Question: see my problem start form this piece of code i add all the addActionListener for the button
but when it come to the Radio button it use addItemListenet but i implements ActionListener only how i will implements ItemListener so i can set Law when ever the user Select sw form the radio button and click on add item~ it will add the item to the right array i made before
'''
exitButton.addActionListener(new ButtonWatcher());
addButton.addActionListener(new ButtonWatcher());
copyButton.addActionListener(new ButtonWatcher());
showButton.addActionListener(new ButtonWatcher());
rButton.addItemListenet(new ButtonWatcher());
}
private class ButtonWatcher implements ActionListener{
public void actionPerformed(ActionEvent a){
Object buttonPressed=a.getSource();
if(buttonPressed.equals(exitButton))
{
System.exit(0);
}
if(buttonPressed.equals(addButton) && rButton1.isSelected())
{
//do the action
}
'''

full code
'''
package item;
import javax.swing.*;
import java.awt.*;
import java.awt.event.*;
/**
*
* @author isslam
*/
public class MyFrameMain extends JFrame{
Equipment newq = new Equipment();
private final JLabel iLabel;
private final JLabel nLabel;
private final JTextField iJTextField;
private final JTextField nJTextField;
private final JTextField swTextField;
private final JTextField hwTextField;
private final JLabel jItemCounter;
private final JTextArea reSoulte;
private final JButton addButton;
private final JButton showButton;
private final JButton copyButton;
private final JButton exitButton;
public MyFrameMain(String title){
setSize(500, 500);
setTitle(title);
setDefaultCloseOperation(MyFrameMain.EXIT_ON_CLOSE);
iJTextField = new JTextField();
nJTextField = new JTextField();
swTextField = new JTextField();
hwTextField = new JTextField();
nLabel = new JLabel("ID: ");
iLabel = new JLabel("Name: ");
jItemCounter = new JLabel("Number of current Item");
reSoulte = new JTextArea(15,20);
reSoulte.setEditable(false);
reSoulte.setText("Array is empty");
addButton = new JButton("Add an item into the Array");
showButton = new JButton("Show all items in the Array");
copyButton = new JButton("Copy Array into File");
exitButton = new JButton("Exite");
JRadioButton rButton1 = new JRadioButton("SW Version",false);
JRadioButton rButton2 = new JRadioButton("HW Type",false);
JRadioButton rButton3 = new JRadioButton("General",true);
ButtonGroup BGroup = new ButtonGroup();
BGroup.add(rButton1);
BGroup.add(rButton2);
BGroup.add(rButton3);
JPanel rbPanel = new JPanel(new GridLayout(5,1));
rbPanel.add(nLabel);
rbPanel.add(iLabel);
rbPanel.add(rButton1);
rbPanel.add(rButton2);
rbPanel.add(rButton3);
JPanel bpanel = new JPanel(new GridLayout(2,2));
bpanel.add(addButton);
bpanel.add(showButton);
bpanel.add(copyButton);
bpanel.add(exitButton);
JPanel jtfPanel = new JPanel(new GridLayout(5,1));
jtfPanel.add(iJTextField);
jtfPanel.add(nJTextField);
jtfPanel.add(swTextField);
jtfPanel.add(hwTextField);
jtfPanel.add(jItemCounter);
JPanel topPanel = new JPanel(new BorderLayout());
topPanel.add(rbPanel, BorderLayout.WEST);
topPanel.add(jtfPanel, BorderLayout.CENTER);
JPanel mainPanel = new JPanel(new BorderLayout());
mainPanel.add(bpanel, BorderLayout.SOUTH);
mainPanel.add(reSoulte, BorderLayout.CENTER);
mainPanel.add(topPanel, BorderLayout.NORTH);
Container pane = getContentPane();
pane.add(mainPanel);
exitButton.addActionListener(new ButtonWatcher());
addButton.addActionListener(new ButtonWatcher());
copyButton.addActionListener(new ButtonWatcher());
showButton.addActionListener(new ButtonWatcher());
//rButton.addItemListenet(new ButtonWatcher());
}
private class ButtonWatcher implements ActionListener{
public void actionPerformed(ActionEvent a){
Object buttonPressed=a.getSource();
if(buttonPressed.equals(exitButton))
{
System.exit(0);
}
if(buttonPressed.equals(addButton) && rButton1.isSelected())
{
//do the action
}
}
}
}
'''
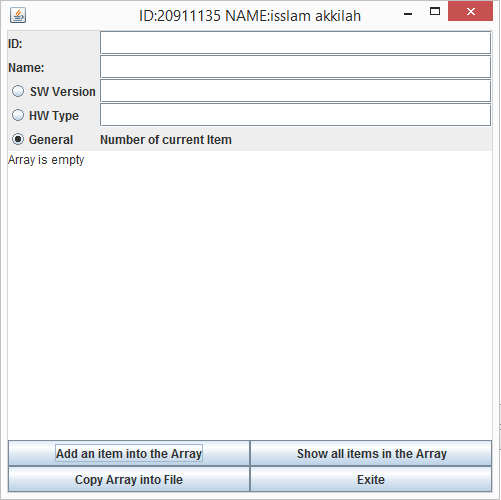
Answer: I'm not sure what array you want to fill but get the text with 'getText()'
'''
if(buttonPressed.equals(addButton) && rButton1.isSelected())
{
String s1 = iJTextField.getText();
String s2 = nJTextField.getText();
String s3 = swTextField.getText();
String s4 = hwTextField.getText();
// something with these strings
}
'''
If any of the inputs are numbers and you want the numerical value, you need to parse.
Also, these need to be declared as class memebers. You have them declared in the constructor
'''
JRadioButton rButton1 = new JRadioButton("SW Version",false);
JRadioButton rButton2 = new JRadioButton("HW Type",false);
JRadioButton rButton3 = new JRadioButton("General",true);
'''
Declared in the constructor, they are not within the scope of the listener class
'''
public class MyFrameMain extends JFrame{
private final JLabel iLabel;
private final JLabel nLabel;
private final JTextField iJTextField;
private final JTextField nJTextField;
private final JTextField swTextField;
private final JTextField hwTextField;
private final JLabel jItemCounter;
private final JTextArea reSoulte;
private final JButton addButton;
private final JButton showButton;
private final JButton copyButton;
private final JButton exitButton;
JRadioButton rButton1 = new JRadioButton("SW Version",false);
JRadioButton rButton2 = new JRadioButton("HW Type",false);
JRadioButton rButton3 = new JRadioButton("General",true);
public MyFrameMain(String title){
'''
Also, doesn't really look like you need a listener for the radio button, since an event is not necessary. The JButton listens for an event, and in the actionPerformed, it checks if the radio button is selected. Therefore no need for the radio button to listen for any event, the JButton does that.